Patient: sex F, age 68
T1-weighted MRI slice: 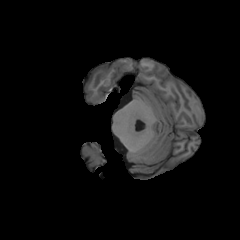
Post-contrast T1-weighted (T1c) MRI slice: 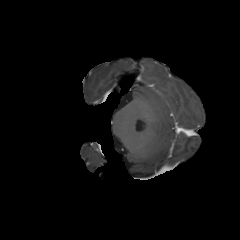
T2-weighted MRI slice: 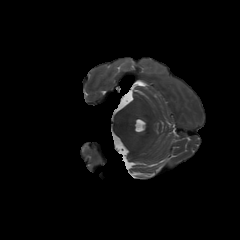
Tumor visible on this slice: no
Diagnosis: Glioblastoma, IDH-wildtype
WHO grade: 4